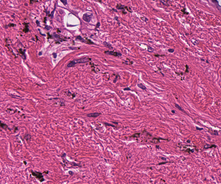
Tumor epithelial tissue: no
Tumor-associated stroma tissue: yes
Normal tissue: no